Question: I am trying to create a jar file that is "self contained" concerning the libraries it needs.
Therefore, I created the following ant file:
'''
<project name="srv" default="prod">
<target name="prod">
<jar destfile="build/ServerApplication.jar" basedir="bin/">
<restrict>
<name name="**/*.class"/>
<archives>
<zips>
<fileset dir="lib/" includes="**/*.jar"/>
</zips>
</archives>
</restrict>
<manifest>
<attribute name="Class-Path" value="." />
<attribute name="Main-Class" value="my.package.ServerApplication" />
</manifest>
</jar>
</target>
</project>
'''
But, when I try to launch the application using
'''
> java -jar ServerApplication.jar
'''
I get an error
> No suitable driver found for jdbc:mysql://localhost/db?user=root&password=
I reckon this is because the 'com.mysql.jdbc' package inside the jar can't be found. Why is this? When I set the to '.', shouldn't the jar be able to find all classes inside that jar?
I opened the jar in a decompiler, and all the classes are where they need to be, see here:

What is going wrong here? My MANIFEST looks like this:
'''
Manifest-Version: 1.0
Ant-Version: Apache Ant 1.8.3
Created-By: 1.7.0_07-b10 (Oracle Corporation)
Main-Class: my.package.ServerApplication
Class-Path: .
'''
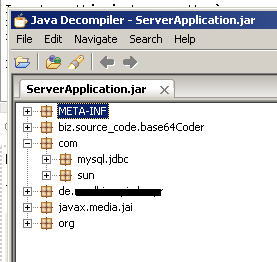
Answer: You must explicitly write the names of the jars if you want them included separated by spaces. Otherwise I would recommend simply launching your jar and providing the class path as a parameter manually:
'''
java -cp . -jar ServerApplication.jar
'''
<URL>